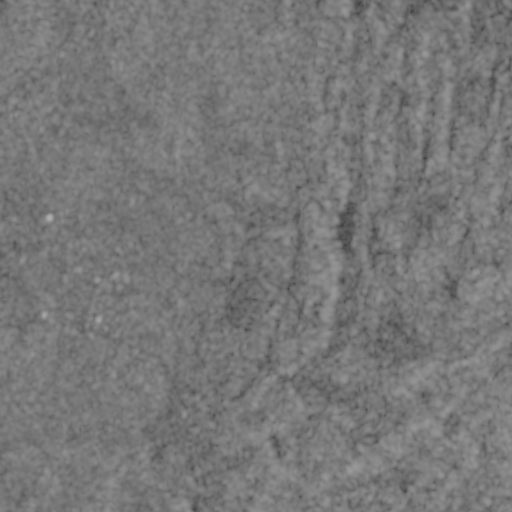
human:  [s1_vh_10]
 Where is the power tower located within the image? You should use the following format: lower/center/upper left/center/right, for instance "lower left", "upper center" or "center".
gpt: The power tower is located in the upper left of the image.
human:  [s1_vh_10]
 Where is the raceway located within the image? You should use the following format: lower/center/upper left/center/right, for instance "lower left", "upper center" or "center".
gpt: The raceway is located in the lower left of the image.
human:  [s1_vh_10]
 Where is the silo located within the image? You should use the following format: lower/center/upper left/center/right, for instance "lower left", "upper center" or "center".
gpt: The silo is located in the lower left of the image.
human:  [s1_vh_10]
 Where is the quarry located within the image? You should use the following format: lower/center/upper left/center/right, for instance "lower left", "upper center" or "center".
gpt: There is no quarry in the image.

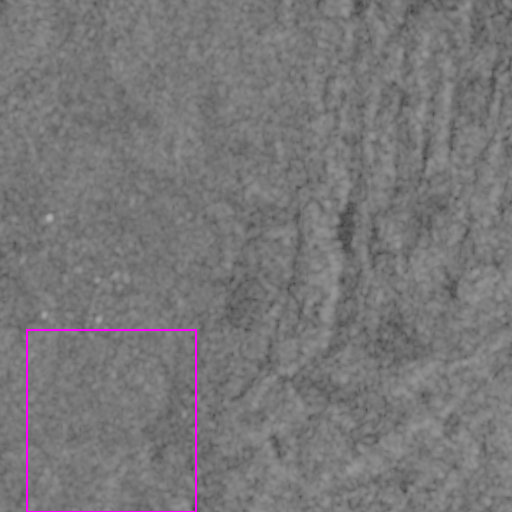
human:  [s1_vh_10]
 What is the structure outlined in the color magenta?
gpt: The structure outlined in magenta is a crop field.
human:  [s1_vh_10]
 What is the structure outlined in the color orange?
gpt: There is no orange outline.